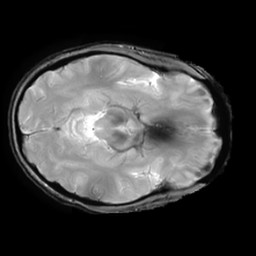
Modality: T2starw
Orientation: axial
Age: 51
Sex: female
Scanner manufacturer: ge
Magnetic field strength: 3 T
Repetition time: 0.65 s
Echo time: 0.02 s